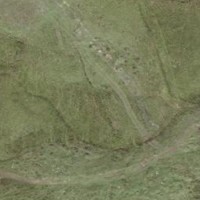
EUNIS habitat code: 25
Species observed at this site:
Filipendula ulmaria